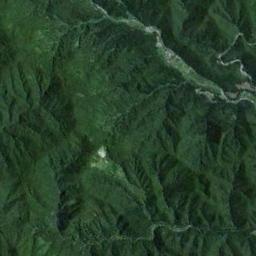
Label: mountain